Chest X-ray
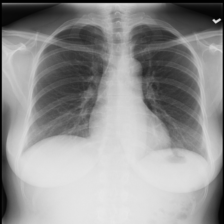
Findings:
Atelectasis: negative
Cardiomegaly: negative
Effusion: negative
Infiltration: negative
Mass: negative
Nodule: negative
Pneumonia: negative
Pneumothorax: negative
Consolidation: negative
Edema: negative
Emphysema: negative
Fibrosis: negative
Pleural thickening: negative
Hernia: negative